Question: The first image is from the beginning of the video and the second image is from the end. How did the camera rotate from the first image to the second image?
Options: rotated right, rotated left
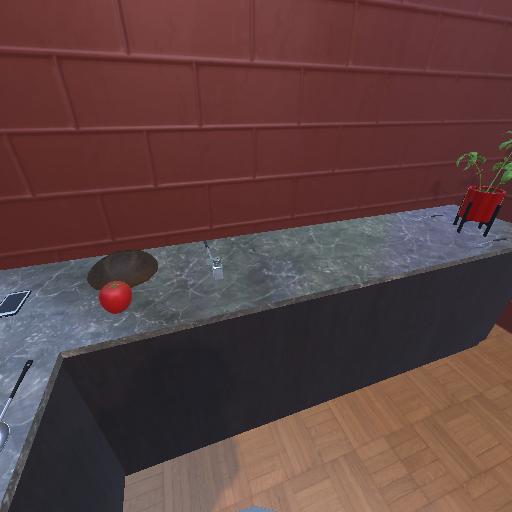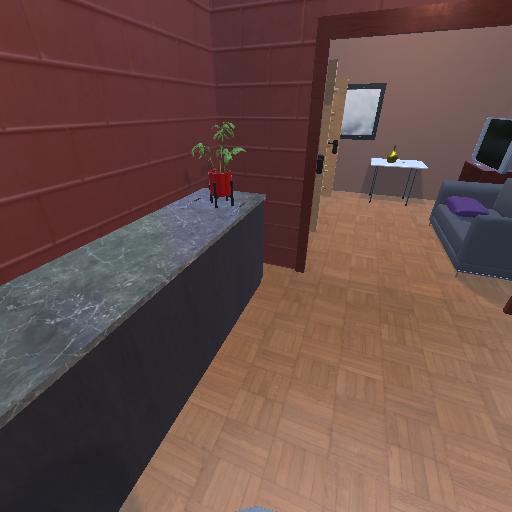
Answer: rotated right